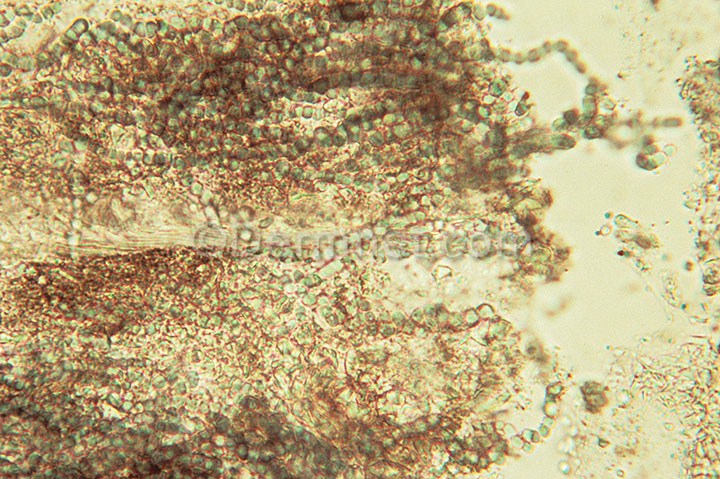
Disease: Tinea Ringworm Candidiasis and other Fungal Infections